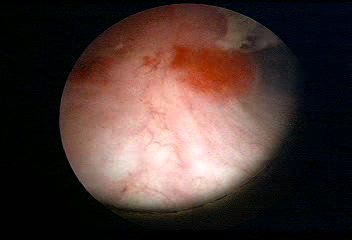
Modality: WLC
Class: Malignant
Subclass: HighGradePapillary
Lesion: L1
Stage: T1
Morphology: Papillary
Bladder cancer association: Yes
Annotated structures: Tumor